Interaction volume radius: 10 \u00c5
Interaction volume height: 50 \u00c5
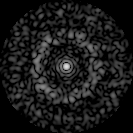
Disorder parameter: 0.8229